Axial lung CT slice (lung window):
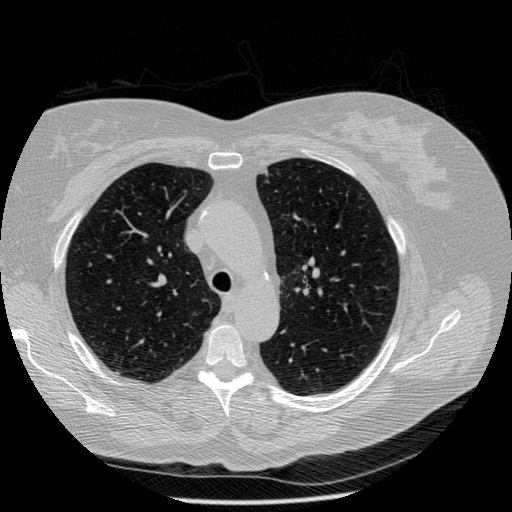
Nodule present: no